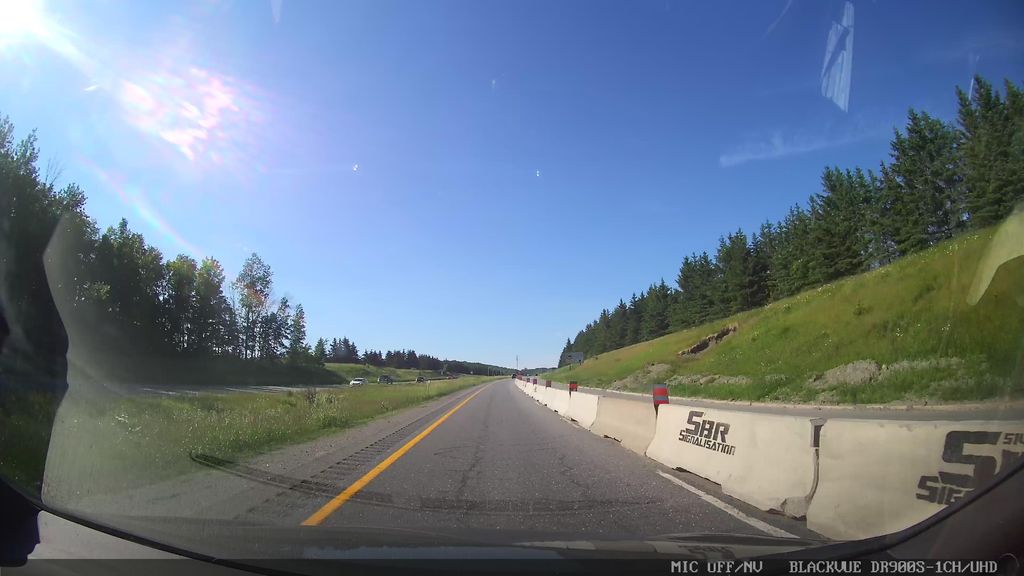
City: ottawa-gatineau